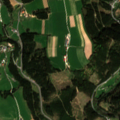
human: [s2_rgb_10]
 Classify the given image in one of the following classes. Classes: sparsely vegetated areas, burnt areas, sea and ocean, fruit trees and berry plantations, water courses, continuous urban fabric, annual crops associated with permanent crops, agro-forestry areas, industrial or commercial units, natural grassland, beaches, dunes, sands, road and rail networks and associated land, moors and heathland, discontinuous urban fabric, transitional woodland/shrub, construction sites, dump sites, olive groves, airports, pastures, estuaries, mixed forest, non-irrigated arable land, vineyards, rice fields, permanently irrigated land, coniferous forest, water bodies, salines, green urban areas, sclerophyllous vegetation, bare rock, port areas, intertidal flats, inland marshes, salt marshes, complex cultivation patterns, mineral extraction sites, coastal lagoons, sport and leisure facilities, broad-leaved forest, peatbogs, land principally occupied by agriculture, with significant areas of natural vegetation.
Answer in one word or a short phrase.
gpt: discontinuous urban fabric, pastures, land principally occupied by agriculture, with significant areas of natural vegetation, coniferous forest, mixed forest